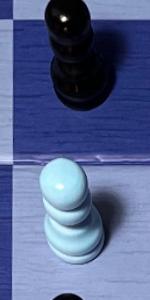
Label: Pawn_White